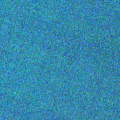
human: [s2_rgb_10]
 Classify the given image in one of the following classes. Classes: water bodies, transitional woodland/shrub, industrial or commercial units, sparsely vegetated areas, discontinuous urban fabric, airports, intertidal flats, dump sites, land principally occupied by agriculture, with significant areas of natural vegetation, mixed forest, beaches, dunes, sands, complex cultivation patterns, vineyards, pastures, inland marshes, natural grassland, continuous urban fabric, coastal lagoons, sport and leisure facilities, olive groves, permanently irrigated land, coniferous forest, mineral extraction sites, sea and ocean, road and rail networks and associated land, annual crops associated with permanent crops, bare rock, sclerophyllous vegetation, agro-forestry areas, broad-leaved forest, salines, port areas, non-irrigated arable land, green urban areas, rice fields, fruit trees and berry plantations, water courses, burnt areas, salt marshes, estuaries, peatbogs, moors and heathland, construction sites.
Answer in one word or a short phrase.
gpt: sea and ocean